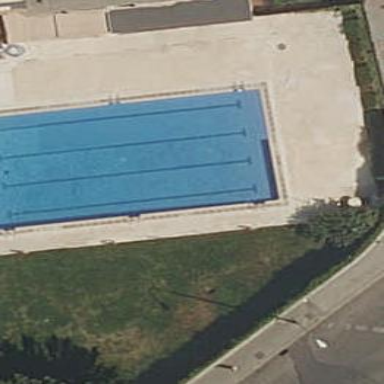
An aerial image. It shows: Swimming pool located in leisure land.